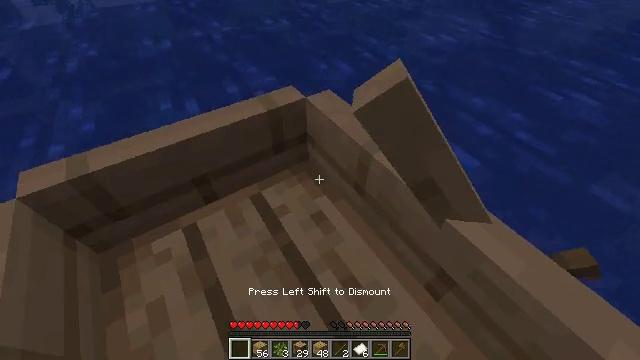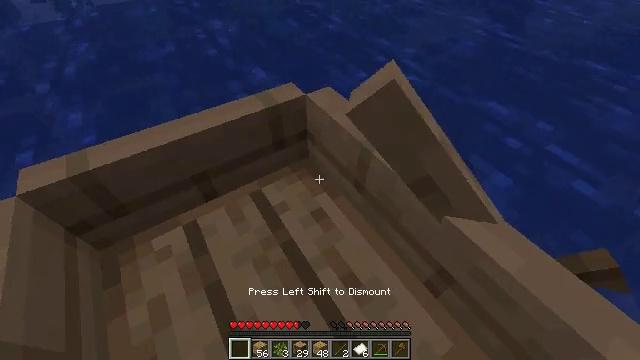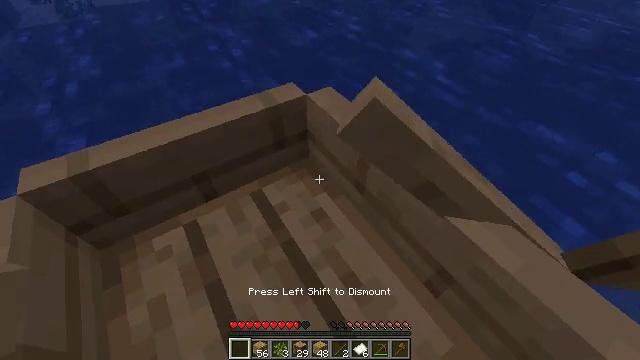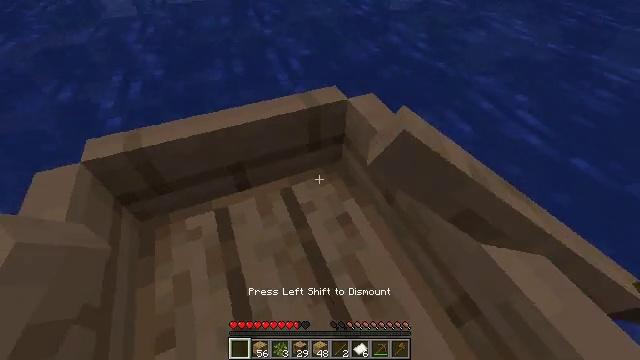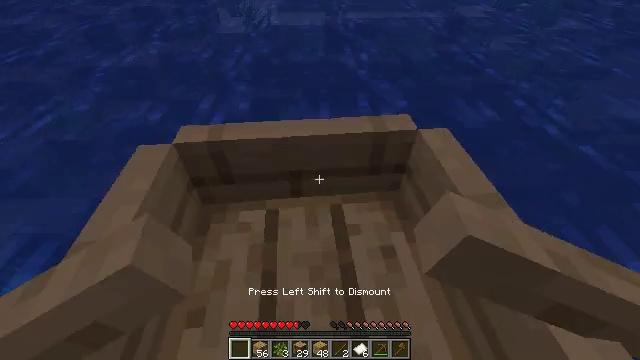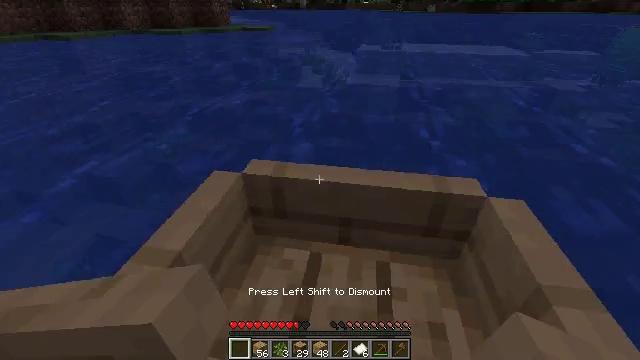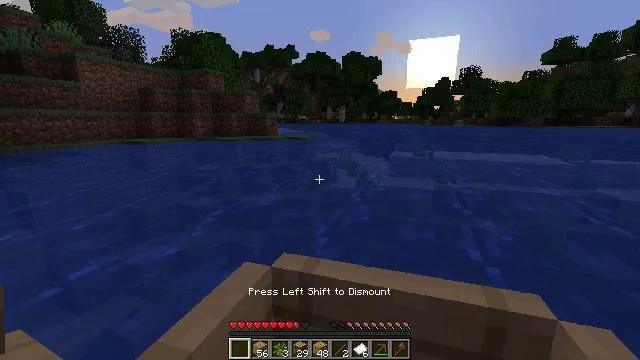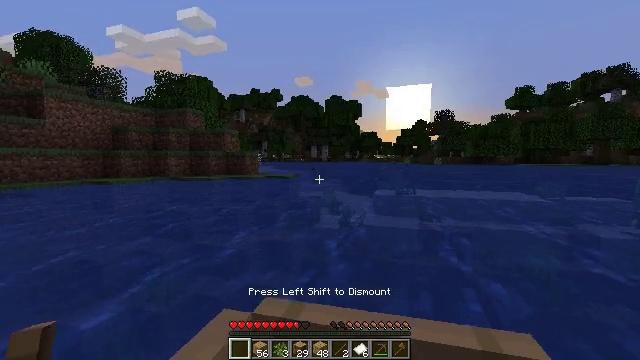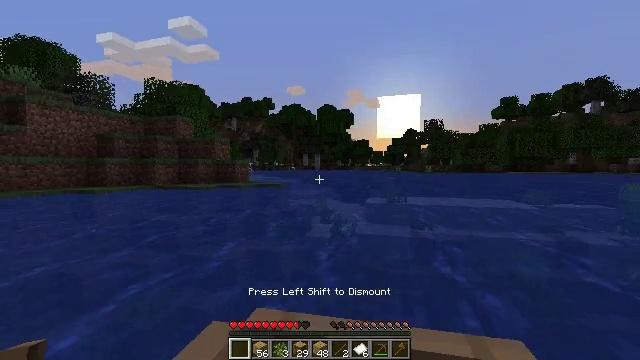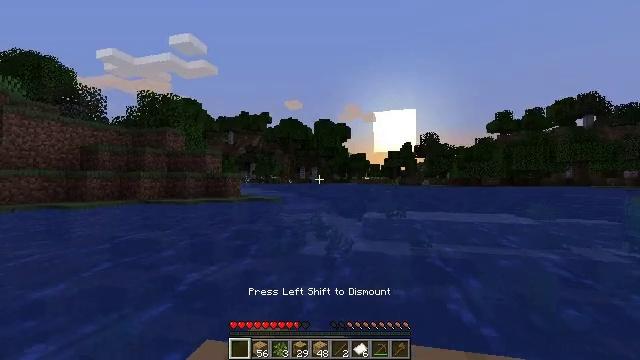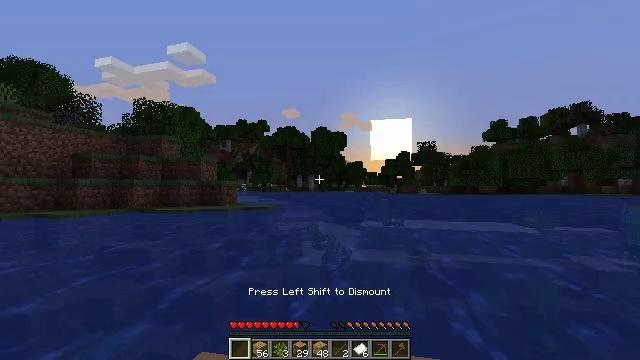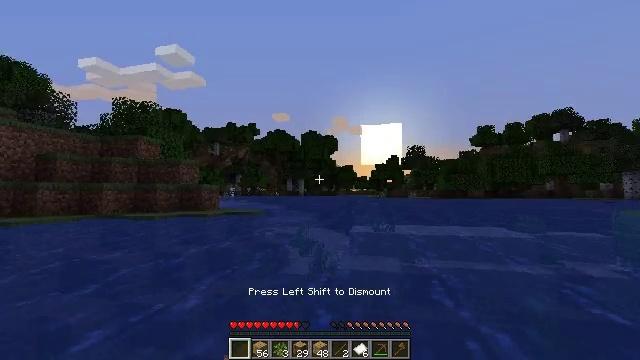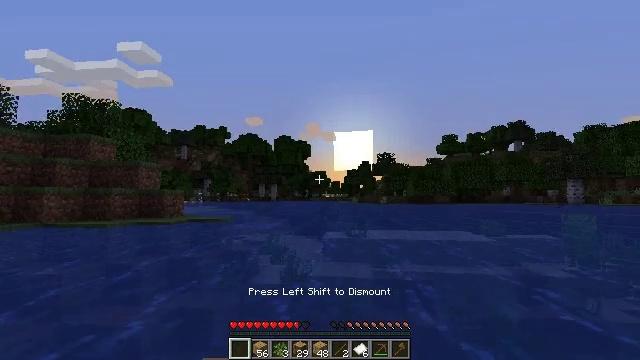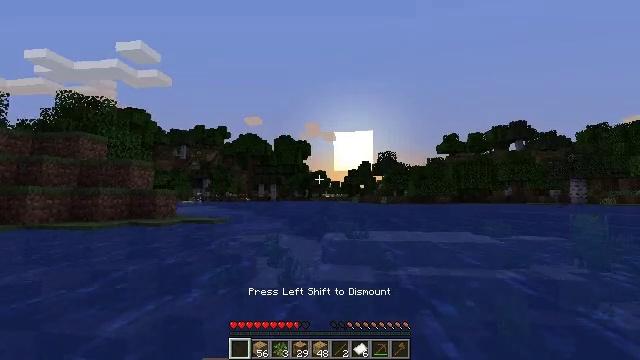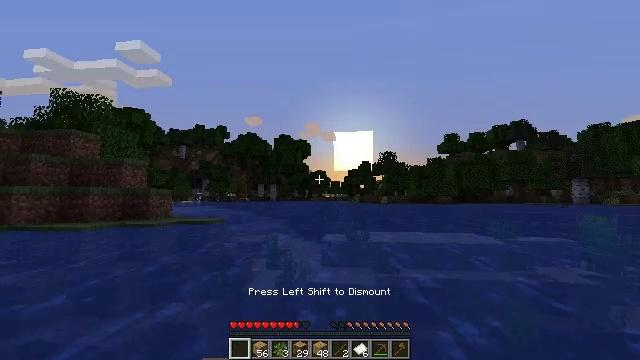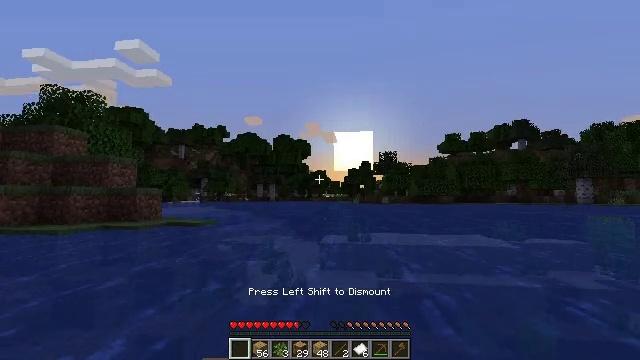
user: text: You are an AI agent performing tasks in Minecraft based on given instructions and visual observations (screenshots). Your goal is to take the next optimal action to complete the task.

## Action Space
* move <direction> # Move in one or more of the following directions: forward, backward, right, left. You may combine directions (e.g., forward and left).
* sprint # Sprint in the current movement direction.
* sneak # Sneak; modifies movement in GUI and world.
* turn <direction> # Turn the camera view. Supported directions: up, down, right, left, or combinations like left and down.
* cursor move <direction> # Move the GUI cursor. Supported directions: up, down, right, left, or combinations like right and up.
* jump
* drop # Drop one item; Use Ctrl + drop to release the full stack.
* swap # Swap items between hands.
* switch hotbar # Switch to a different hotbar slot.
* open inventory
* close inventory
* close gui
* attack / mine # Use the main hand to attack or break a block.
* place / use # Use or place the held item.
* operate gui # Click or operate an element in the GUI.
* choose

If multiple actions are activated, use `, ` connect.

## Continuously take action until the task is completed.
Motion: motion action
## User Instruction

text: Gather tall seagrass in the ocean.
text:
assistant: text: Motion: move forward, jump
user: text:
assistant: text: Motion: move forward, jump
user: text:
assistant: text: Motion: move forward, turn left, jump
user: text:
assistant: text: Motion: move forward, turn left and up, jump
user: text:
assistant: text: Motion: move forward, turn left and up
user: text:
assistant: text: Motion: move forward, turn left and up
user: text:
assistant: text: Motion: move forward, turn right and up
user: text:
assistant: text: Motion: move forward, turn right and up
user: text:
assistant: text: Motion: move forward, turn up
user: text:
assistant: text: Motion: move forward, turn up
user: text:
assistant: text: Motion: move forward, turn right
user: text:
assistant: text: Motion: move forward, turn right and up
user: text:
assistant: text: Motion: move forward
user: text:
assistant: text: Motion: move forward
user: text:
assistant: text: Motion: move forward
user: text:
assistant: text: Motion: move forward
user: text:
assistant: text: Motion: move forward
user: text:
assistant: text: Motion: move forward
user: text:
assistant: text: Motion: move forward
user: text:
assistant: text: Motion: move forward
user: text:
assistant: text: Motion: move forward, turn left
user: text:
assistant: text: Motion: move forward
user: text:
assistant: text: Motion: move forward
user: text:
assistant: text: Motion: move forward
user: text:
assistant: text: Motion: move forward
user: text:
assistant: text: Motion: move forward
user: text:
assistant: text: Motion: move forward and move left
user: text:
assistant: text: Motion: move forward and move left
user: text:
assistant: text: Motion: move forward and move left
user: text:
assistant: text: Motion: move forward and move left